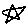
Label: star